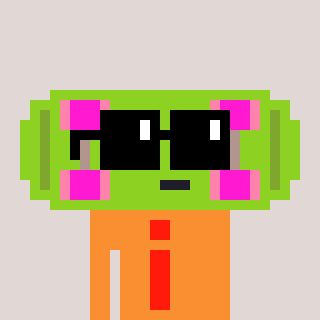
a pixel art character with square black sunglasses, a skateboard-shaped head and a orange-colored body on a warm background